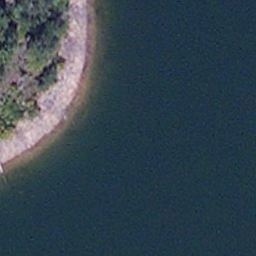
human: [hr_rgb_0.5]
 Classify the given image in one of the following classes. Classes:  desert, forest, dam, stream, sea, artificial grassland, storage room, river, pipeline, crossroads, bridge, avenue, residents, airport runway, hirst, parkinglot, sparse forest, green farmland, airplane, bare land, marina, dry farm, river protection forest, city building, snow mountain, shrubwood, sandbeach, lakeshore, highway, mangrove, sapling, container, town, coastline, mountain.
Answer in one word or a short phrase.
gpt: lakeshore